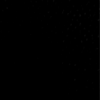
Label: not_dusty